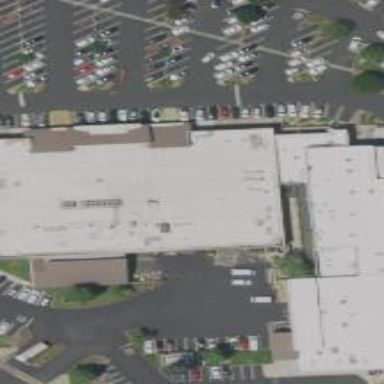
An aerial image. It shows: Supermarket building.